Interaction volume radius: 10 \u00c5
Interaction volume height: 15 \u00c5
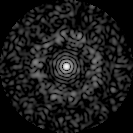
Disorder parameter: 0.8234